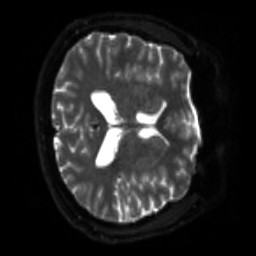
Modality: sbref
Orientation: axial
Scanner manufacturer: siemens
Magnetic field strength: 3 T
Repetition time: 4 s
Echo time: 0.0594 s